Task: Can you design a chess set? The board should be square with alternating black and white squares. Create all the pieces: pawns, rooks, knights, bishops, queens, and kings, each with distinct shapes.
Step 2213:
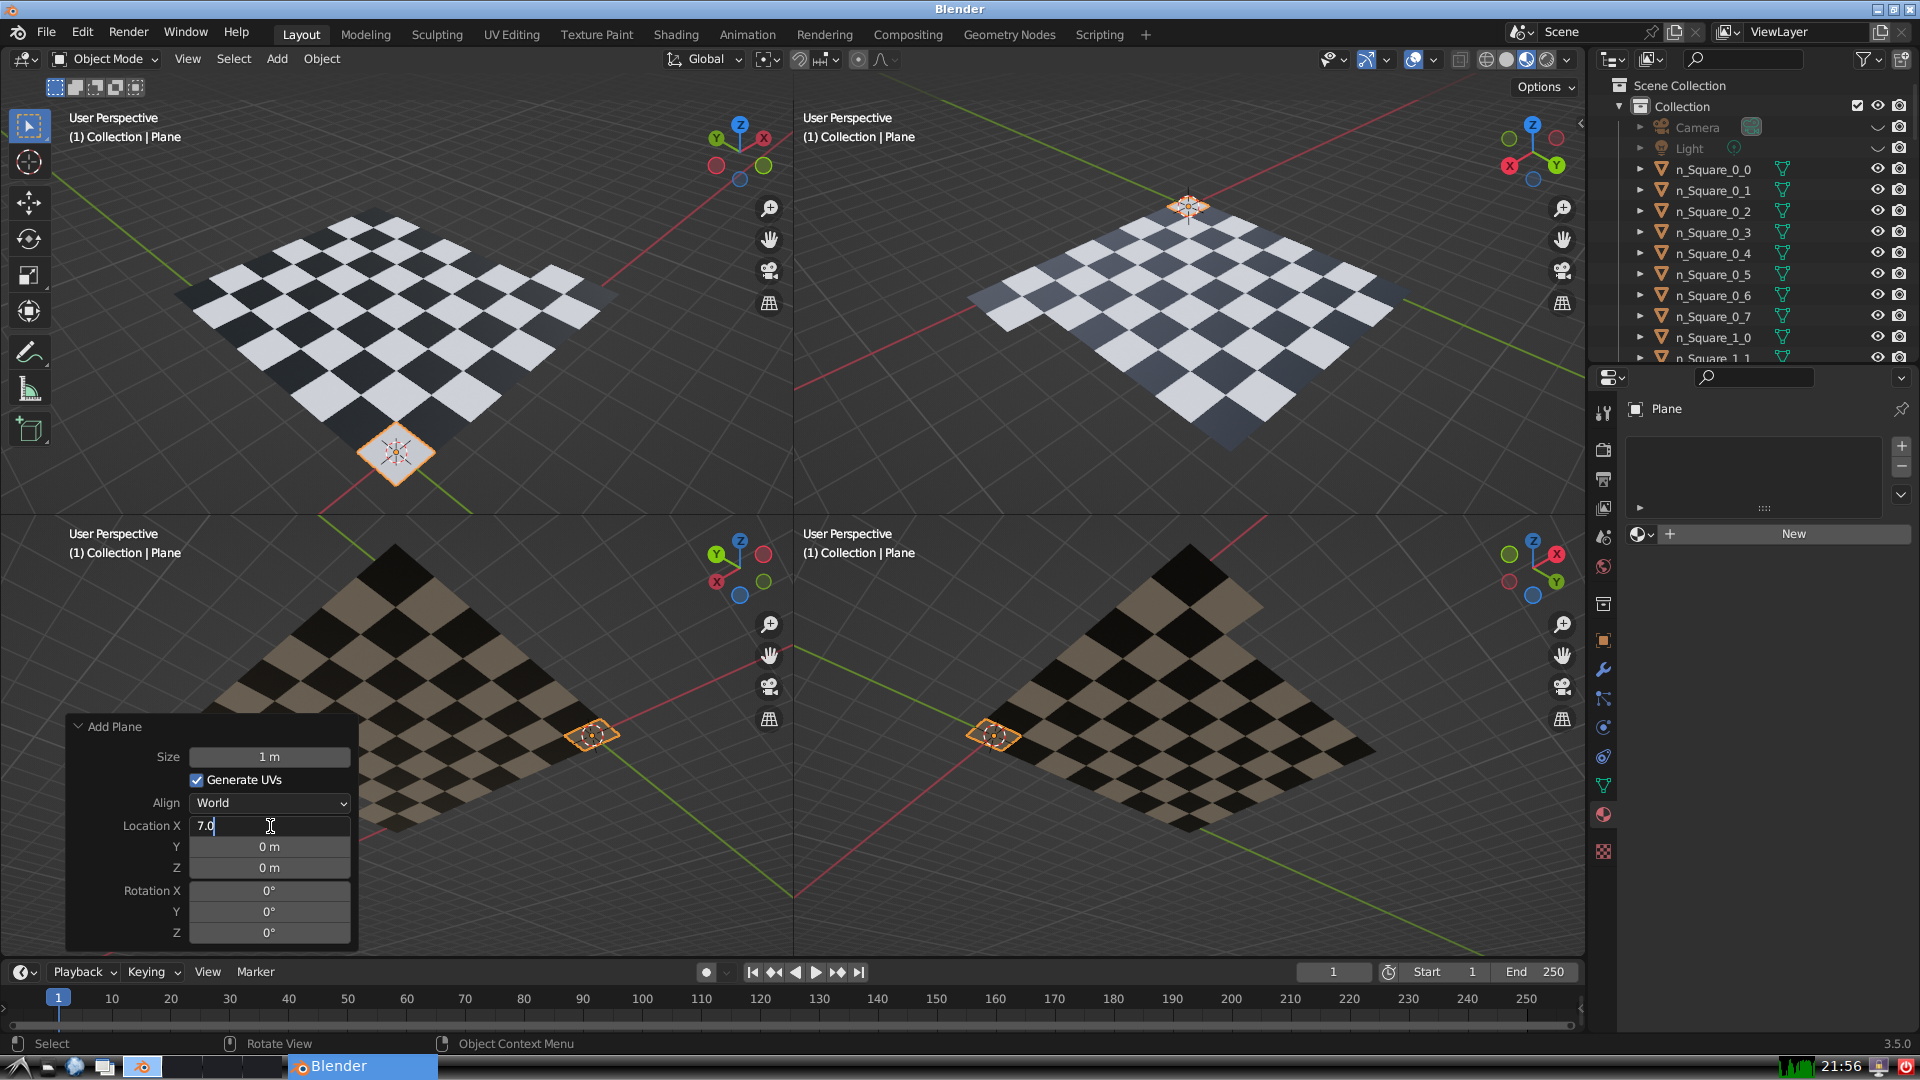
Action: {"key_press": ['Return']}